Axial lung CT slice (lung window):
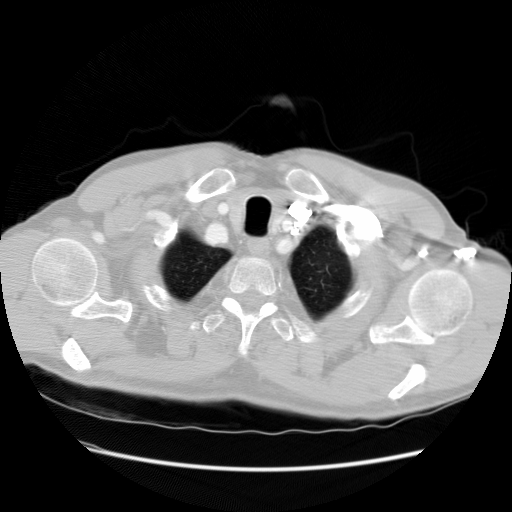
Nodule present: no